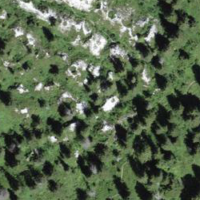
EUNIS habitat code: 43
Species observed at this site:
Dryas octopetala
Gentianella campestris
Turdus iliacus
Spinus spinus
Astrantia major
Lullula arborea
Milvus milvus
Regulus regulus
Bartsia alpina
Pyrrhocorax graculus
Aquila chrysaetos